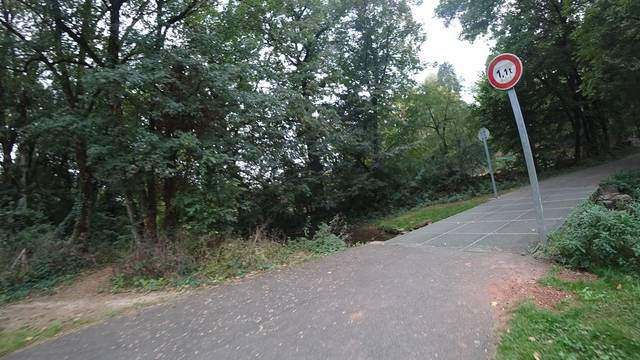
Region: France
Coordinates: 44.366, 2.568